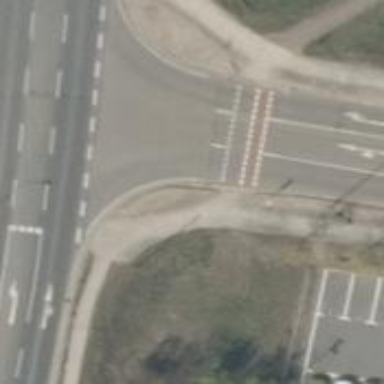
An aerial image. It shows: Cycleway with concrete surface.